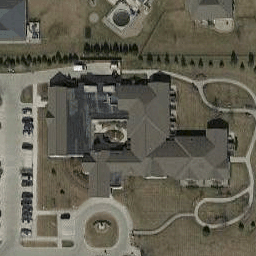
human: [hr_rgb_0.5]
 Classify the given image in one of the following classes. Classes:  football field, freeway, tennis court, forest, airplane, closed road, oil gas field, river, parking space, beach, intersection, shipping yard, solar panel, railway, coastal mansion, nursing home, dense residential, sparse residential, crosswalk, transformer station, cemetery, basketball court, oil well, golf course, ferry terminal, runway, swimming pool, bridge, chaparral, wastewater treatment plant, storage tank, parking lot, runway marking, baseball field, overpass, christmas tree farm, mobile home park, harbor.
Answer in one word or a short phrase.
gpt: nursing home